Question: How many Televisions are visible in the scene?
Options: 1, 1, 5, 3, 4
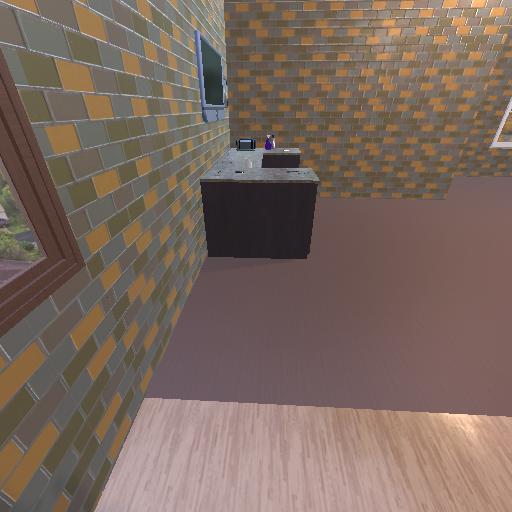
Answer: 1